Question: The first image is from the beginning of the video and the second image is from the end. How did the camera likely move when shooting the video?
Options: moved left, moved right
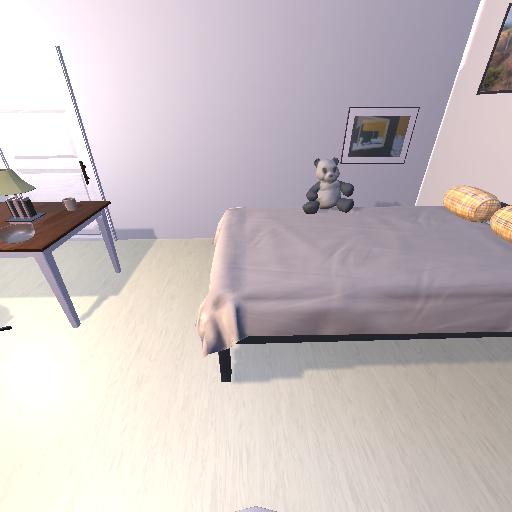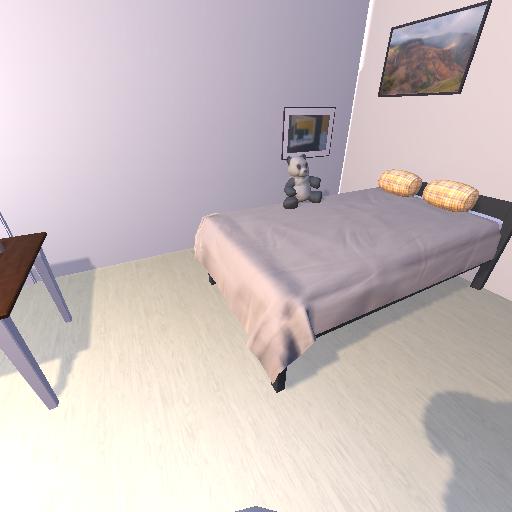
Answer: moved left